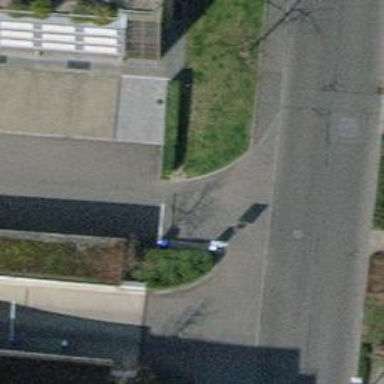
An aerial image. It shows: Entrance with barrier.